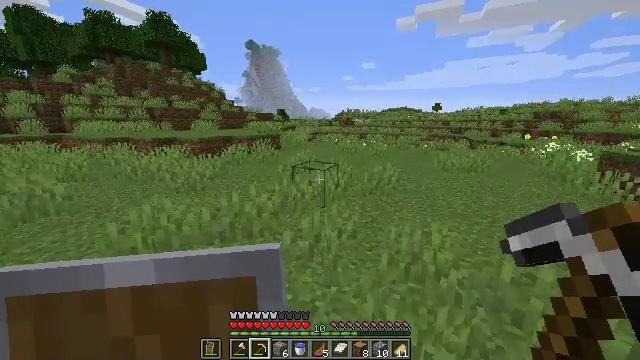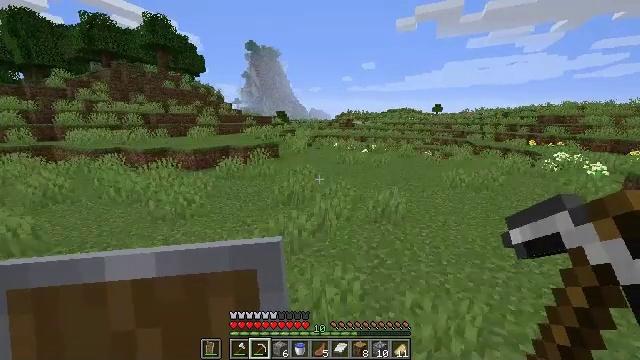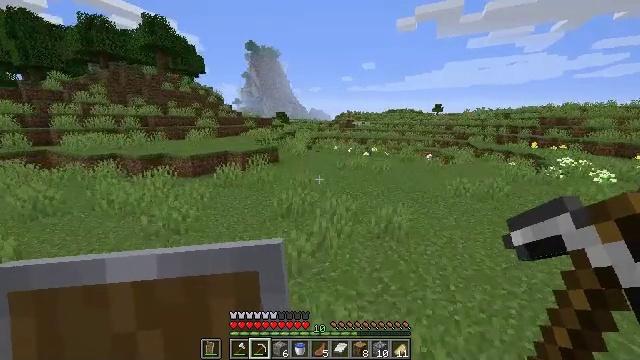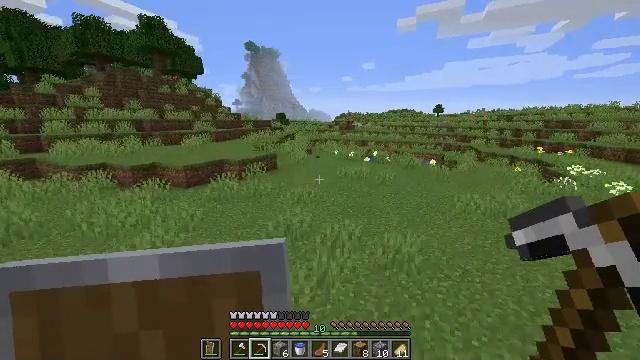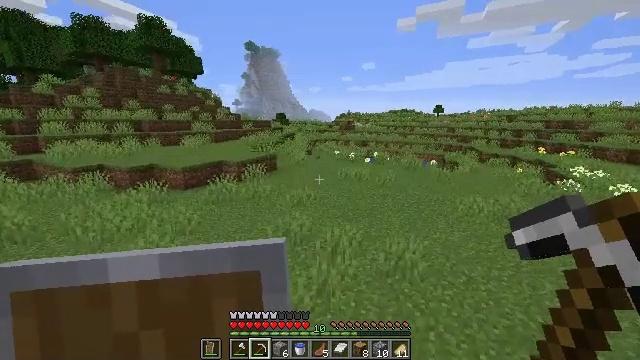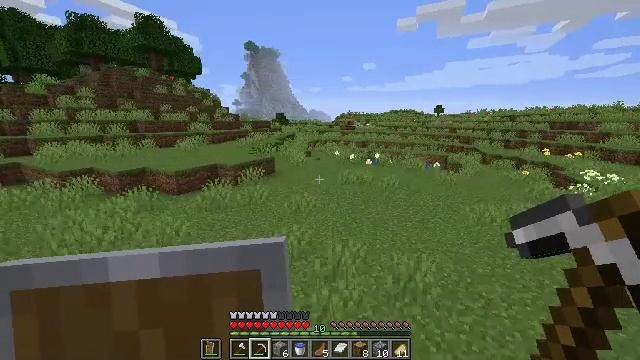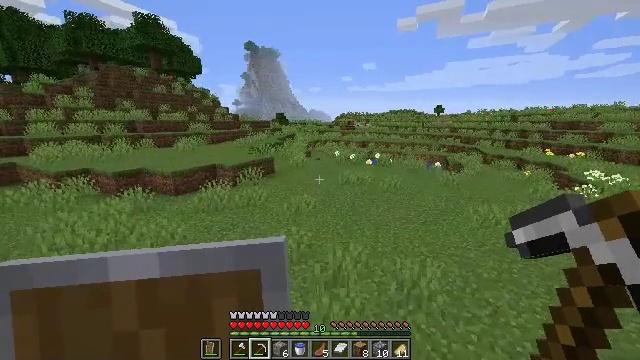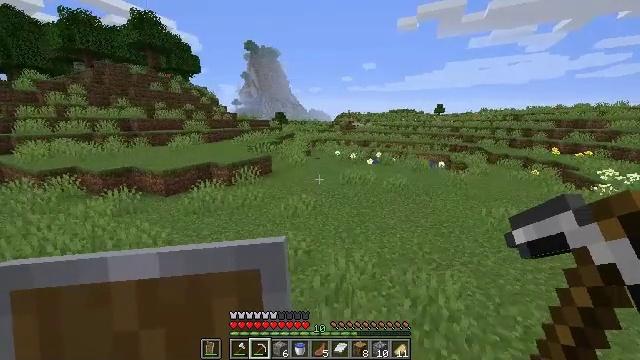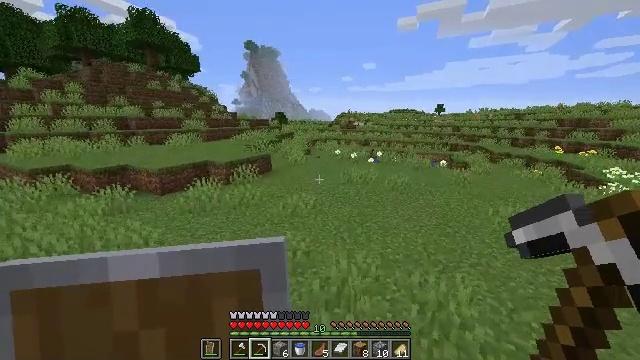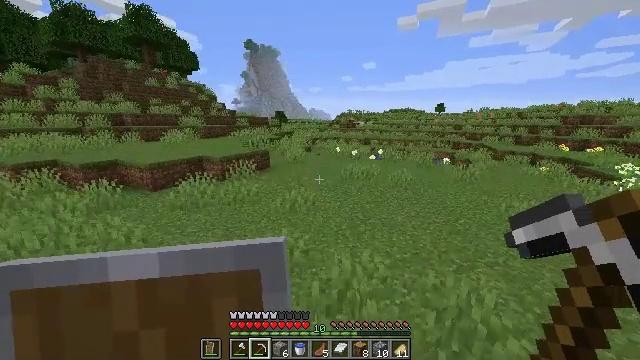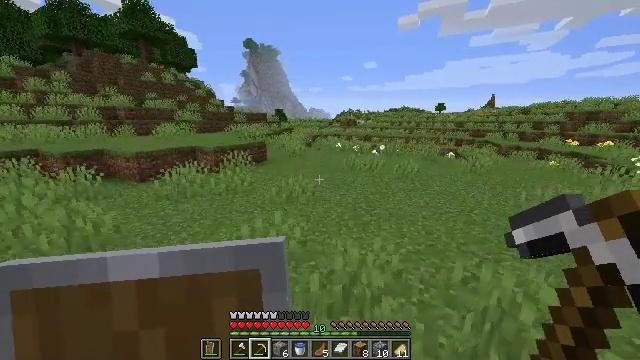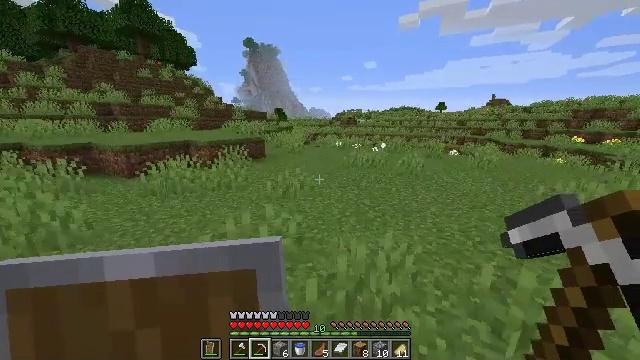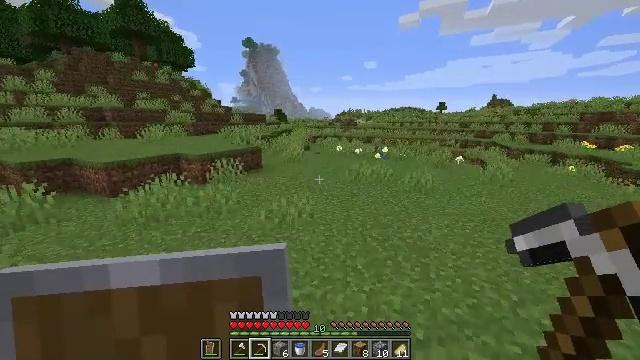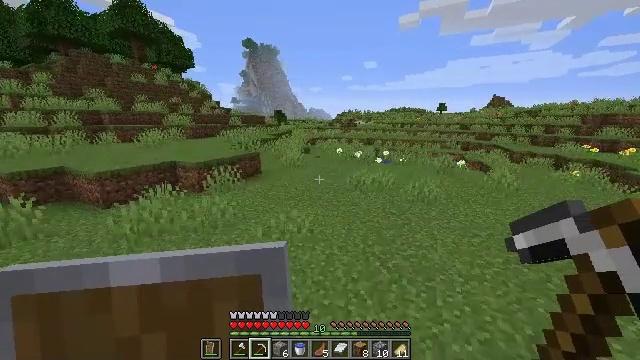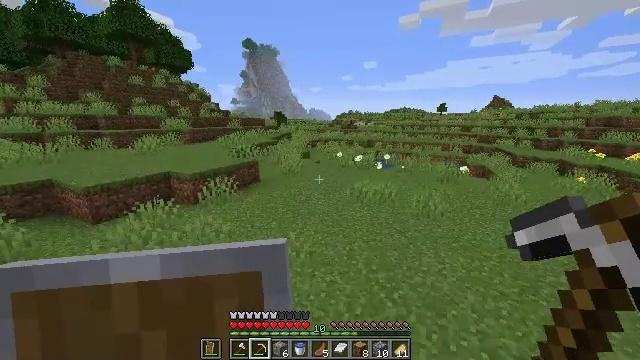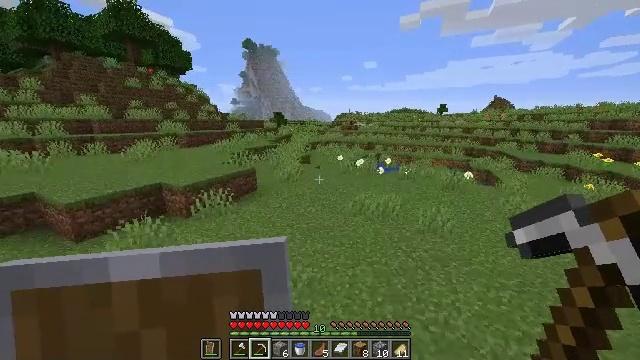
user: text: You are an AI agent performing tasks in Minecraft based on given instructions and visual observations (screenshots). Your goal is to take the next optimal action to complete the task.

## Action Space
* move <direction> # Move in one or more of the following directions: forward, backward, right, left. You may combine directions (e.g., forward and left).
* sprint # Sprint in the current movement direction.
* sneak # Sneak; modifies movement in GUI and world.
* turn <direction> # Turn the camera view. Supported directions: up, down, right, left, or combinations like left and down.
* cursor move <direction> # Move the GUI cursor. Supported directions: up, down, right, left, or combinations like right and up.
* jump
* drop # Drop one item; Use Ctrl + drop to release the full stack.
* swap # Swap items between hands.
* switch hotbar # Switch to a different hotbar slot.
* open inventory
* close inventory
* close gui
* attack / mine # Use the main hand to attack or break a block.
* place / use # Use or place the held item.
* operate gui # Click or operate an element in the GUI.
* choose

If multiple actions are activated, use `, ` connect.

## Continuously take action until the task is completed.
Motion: motion action
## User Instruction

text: Remove iron ore from the inventory.
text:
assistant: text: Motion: move forward, sprint, jump
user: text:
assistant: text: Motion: move forward, sprint, jump
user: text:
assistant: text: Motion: move forward, sprint, jump
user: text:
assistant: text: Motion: move forward, sprint, jump
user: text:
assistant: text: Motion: move forward, sprint, jump
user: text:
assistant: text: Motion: move forward, sprint, jump
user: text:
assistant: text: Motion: move forward, sprint, jump
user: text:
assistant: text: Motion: move forward, sprint, jump
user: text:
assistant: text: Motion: move forward, sprint, jump
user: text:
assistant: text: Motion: move forward, sprint, jump
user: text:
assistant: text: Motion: move forward, sprint, jump
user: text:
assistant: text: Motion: move forward, sprint, jump
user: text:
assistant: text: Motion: move forward, sprint, jump
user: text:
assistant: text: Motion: move forward, sprint, jump
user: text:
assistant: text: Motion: move forward, sprint, jump
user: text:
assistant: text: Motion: move forward, sprint, jump
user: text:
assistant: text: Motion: move forward, sprint, jump
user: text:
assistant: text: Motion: move forward, sprint, jump
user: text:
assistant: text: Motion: move forward, sprint, jump
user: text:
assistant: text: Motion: move forward, sprint, jump
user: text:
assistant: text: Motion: move forward, sprint, jump
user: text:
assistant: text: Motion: move forward, sprint, jump
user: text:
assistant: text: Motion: move forward, sprint, jump
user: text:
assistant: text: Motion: move forward, sprint, jump
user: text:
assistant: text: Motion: move forward, sprint, jump
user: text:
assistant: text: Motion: move forward, sprint, turn left, jump
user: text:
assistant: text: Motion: move forward, sprint, turn left, jump
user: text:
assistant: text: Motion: move forward, sprint, jump
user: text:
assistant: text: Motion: move forward, sprint, jump
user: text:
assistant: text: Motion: move forward, sprint, jump